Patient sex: F
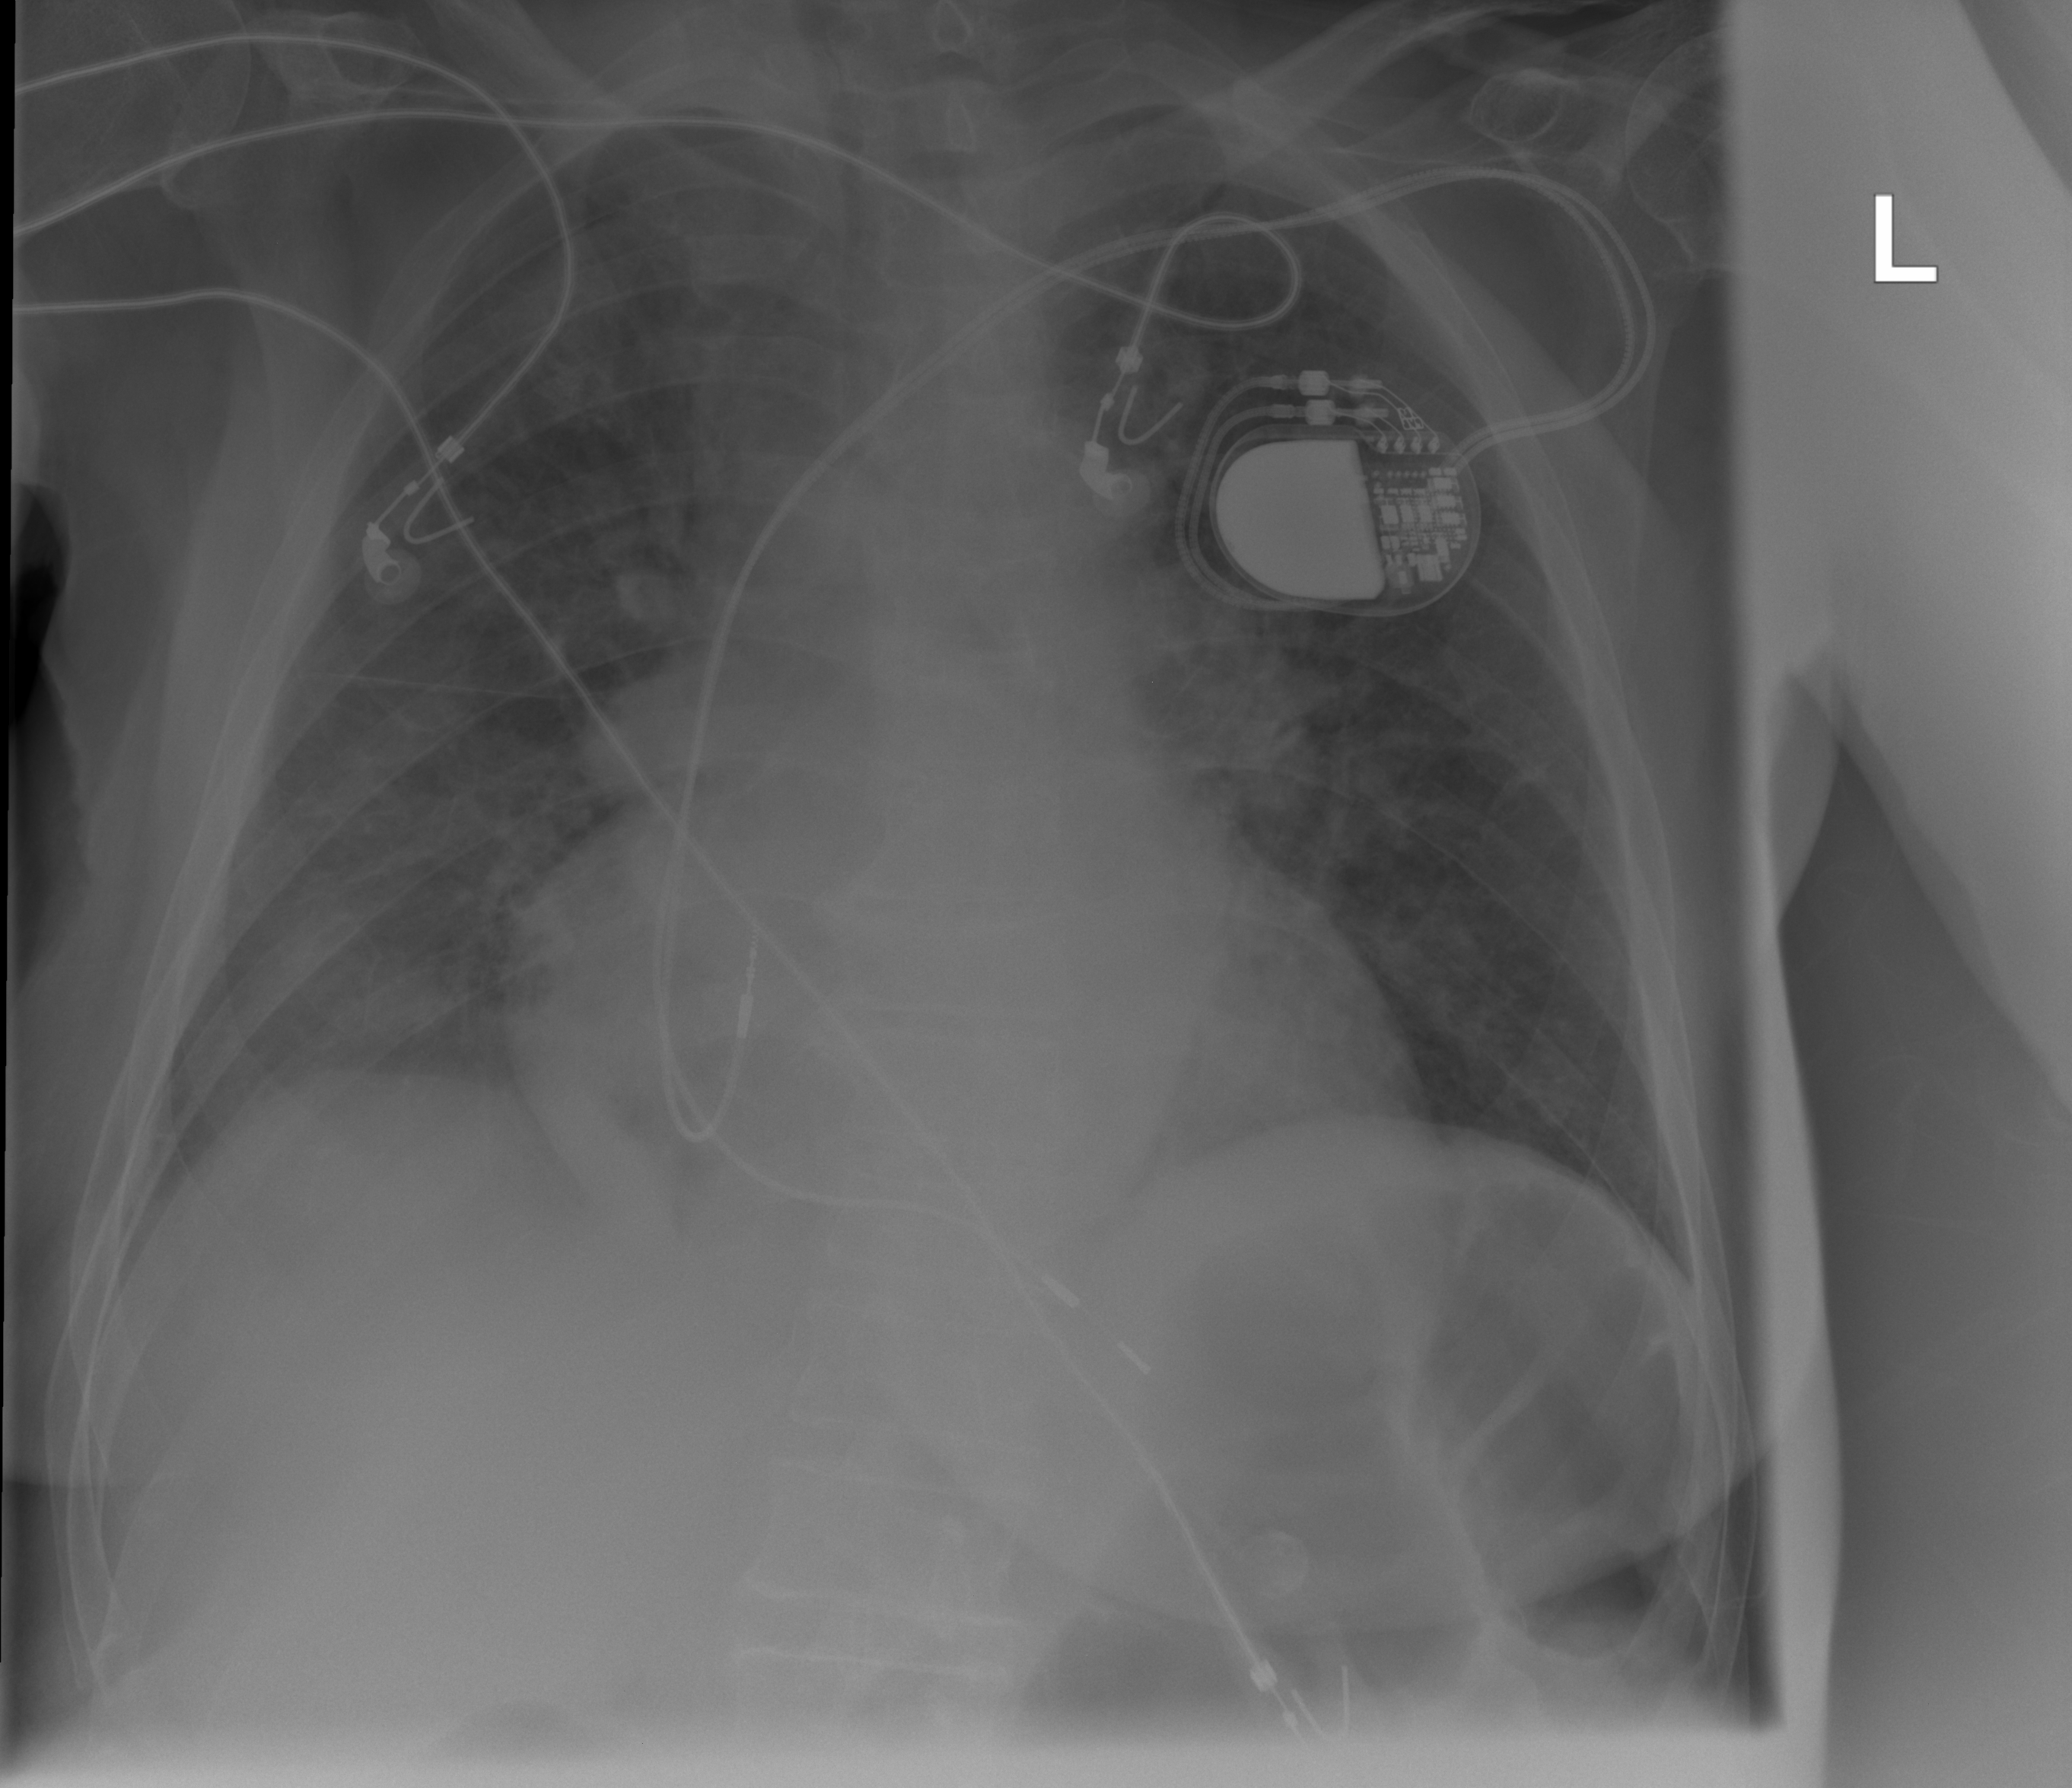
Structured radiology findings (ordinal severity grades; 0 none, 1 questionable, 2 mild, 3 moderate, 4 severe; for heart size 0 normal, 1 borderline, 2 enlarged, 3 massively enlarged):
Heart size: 2
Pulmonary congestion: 0
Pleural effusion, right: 0
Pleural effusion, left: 0
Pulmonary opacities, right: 0
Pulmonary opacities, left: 1
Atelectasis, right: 0
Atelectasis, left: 0